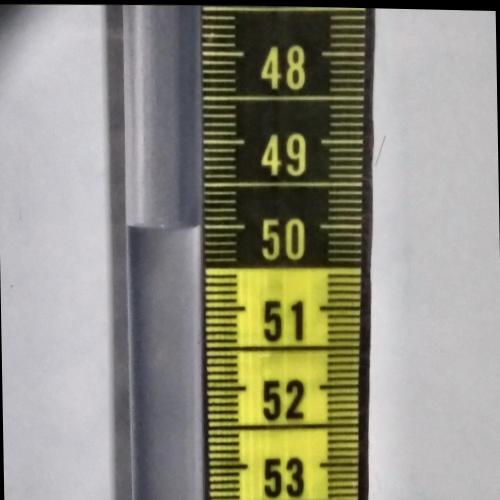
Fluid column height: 50.0 cm